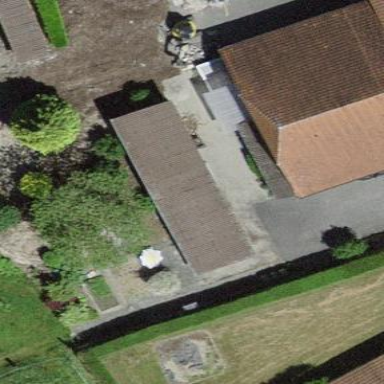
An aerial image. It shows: Rural barn.